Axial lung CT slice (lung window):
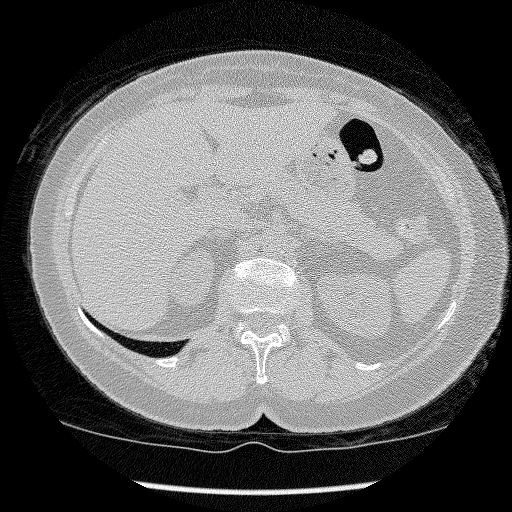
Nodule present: no